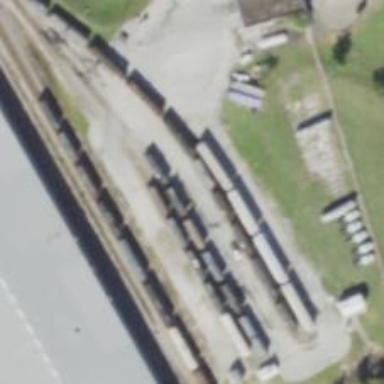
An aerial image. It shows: Railway yard.